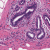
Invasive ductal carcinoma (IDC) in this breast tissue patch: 0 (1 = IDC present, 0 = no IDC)